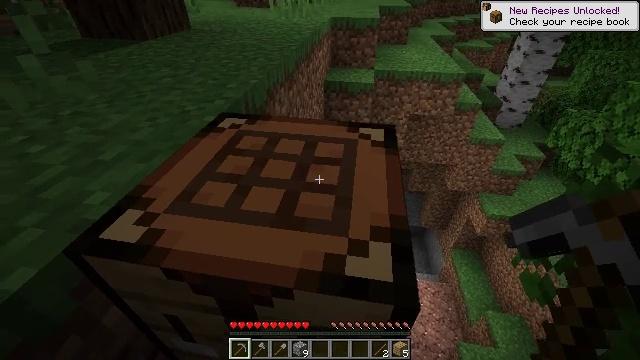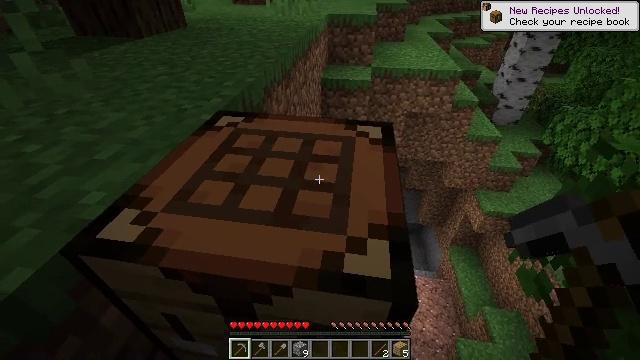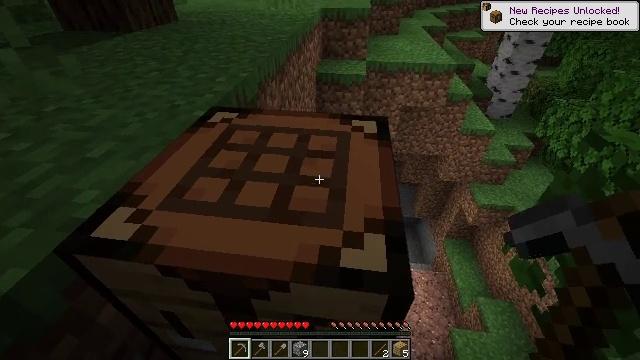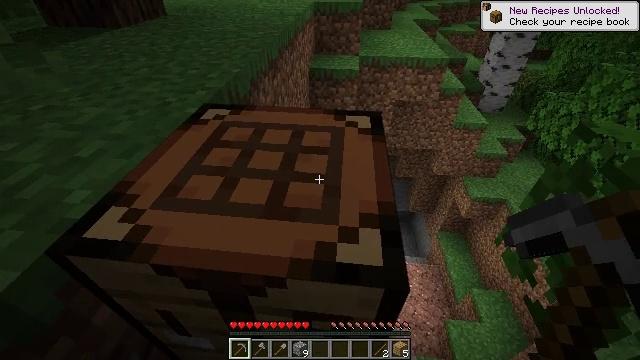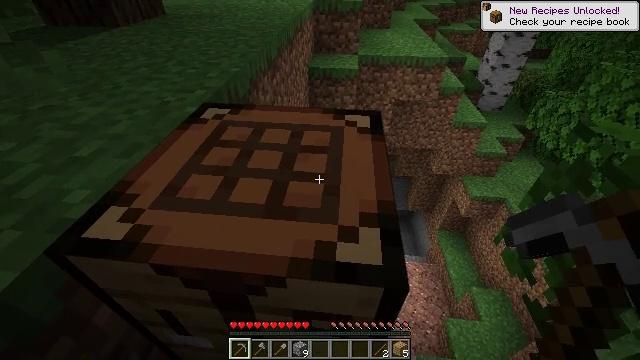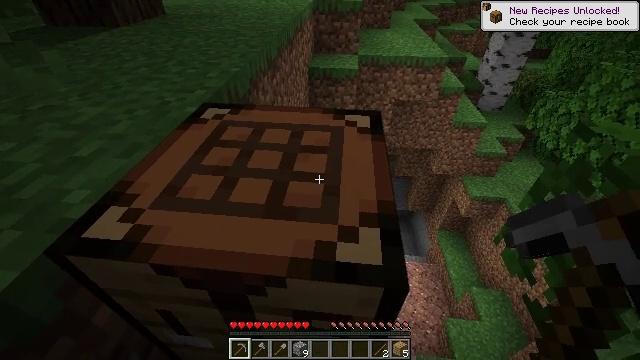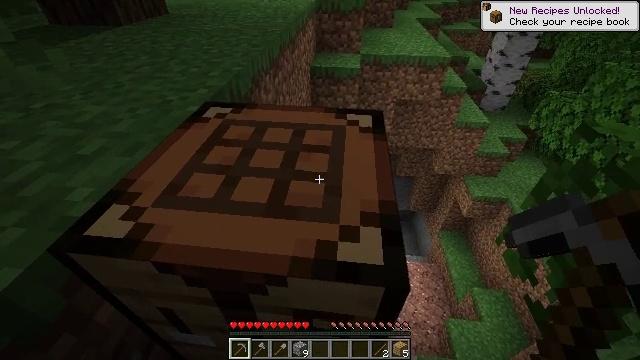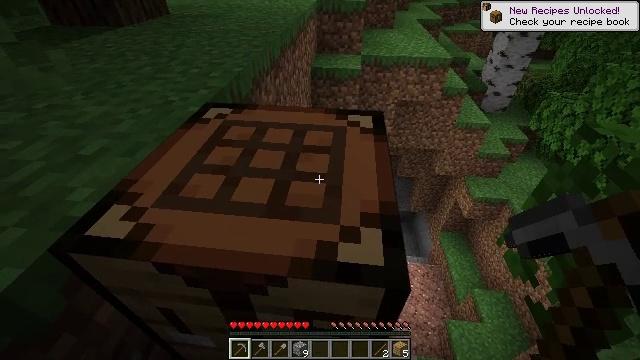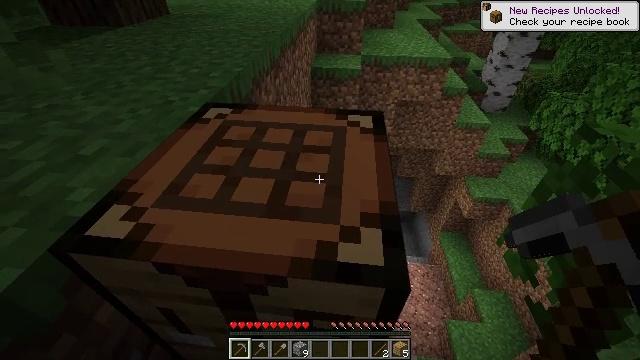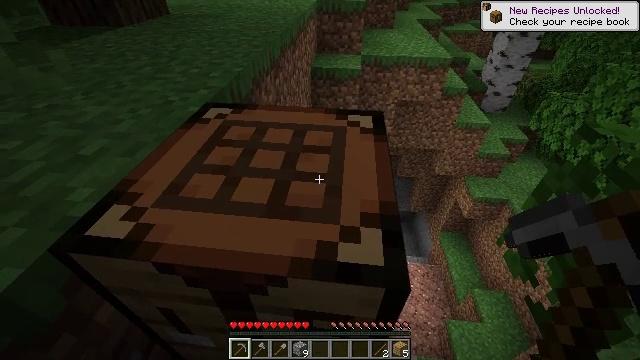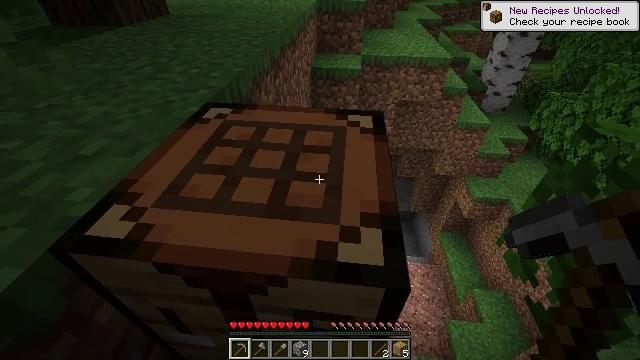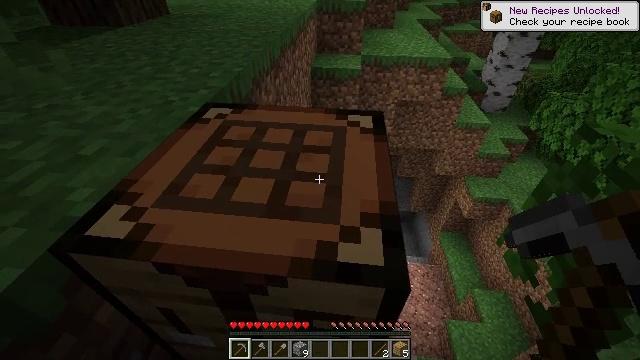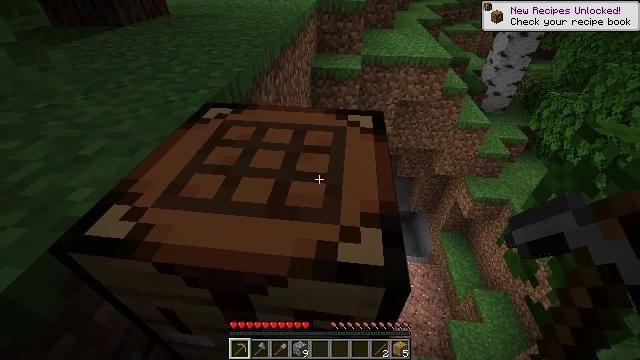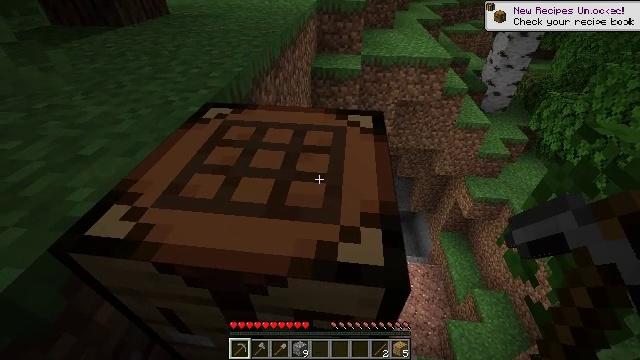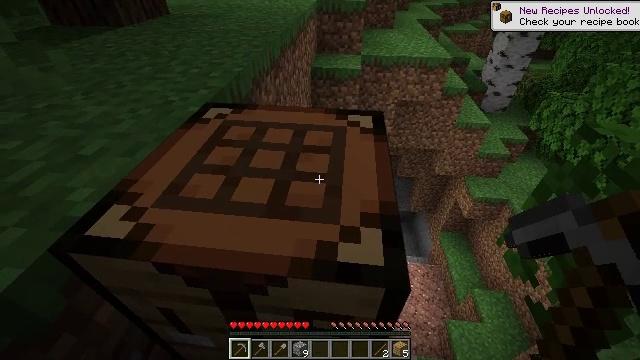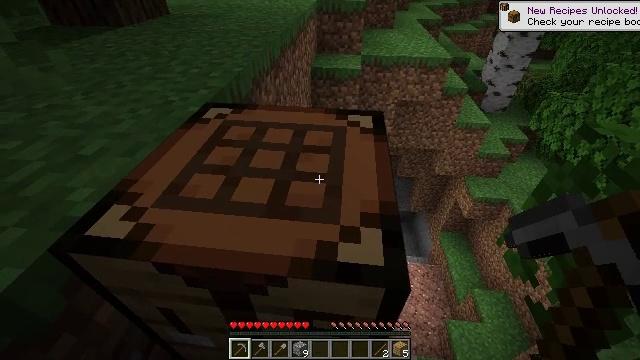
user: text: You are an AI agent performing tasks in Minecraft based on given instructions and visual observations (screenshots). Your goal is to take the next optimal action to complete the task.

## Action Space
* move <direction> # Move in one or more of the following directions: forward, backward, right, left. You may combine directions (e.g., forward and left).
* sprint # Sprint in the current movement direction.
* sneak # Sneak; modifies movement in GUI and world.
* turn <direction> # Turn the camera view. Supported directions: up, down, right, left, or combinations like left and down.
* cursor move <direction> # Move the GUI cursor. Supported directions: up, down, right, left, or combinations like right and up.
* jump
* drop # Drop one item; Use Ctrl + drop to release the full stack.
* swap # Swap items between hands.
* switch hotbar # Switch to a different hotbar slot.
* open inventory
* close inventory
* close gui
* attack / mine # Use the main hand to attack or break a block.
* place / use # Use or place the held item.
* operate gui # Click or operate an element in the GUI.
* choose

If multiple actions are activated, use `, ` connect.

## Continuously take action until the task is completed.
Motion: motion action
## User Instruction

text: Attack the crafting table to break it.
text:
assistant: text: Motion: no_op
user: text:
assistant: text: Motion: turn right and down
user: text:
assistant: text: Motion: turn right
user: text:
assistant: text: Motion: no_op
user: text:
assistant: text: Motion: no_op
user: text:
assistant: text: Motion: no_op
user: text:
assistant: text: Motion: no_op
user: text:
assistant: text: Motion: no_op
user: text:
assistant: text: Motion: no_op
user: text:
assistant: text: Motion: no_op
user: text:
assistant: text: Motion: no_op
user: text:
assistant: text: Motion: no_op
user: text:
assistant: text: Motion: no_op
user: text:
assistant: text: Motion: no_op
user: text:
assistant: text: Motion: no_op
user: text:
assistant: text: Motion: no_op
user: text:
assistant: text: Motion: no_op
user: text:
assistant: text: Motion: no_op
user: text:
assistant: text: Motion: open inventory
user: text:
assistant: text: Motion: open inventory
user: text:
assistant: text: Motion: no_op
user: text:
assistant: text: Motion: no_op
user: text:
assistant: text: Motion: no_op
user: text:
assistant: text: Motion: no_op
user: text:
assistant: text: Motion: no_op
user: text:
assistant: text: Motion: cursor move right and down
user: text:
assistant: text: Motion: cursor move right
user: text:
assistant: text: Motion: cursor move right and down
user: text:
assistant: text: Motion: cursor move right
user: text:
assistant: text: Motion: no_op